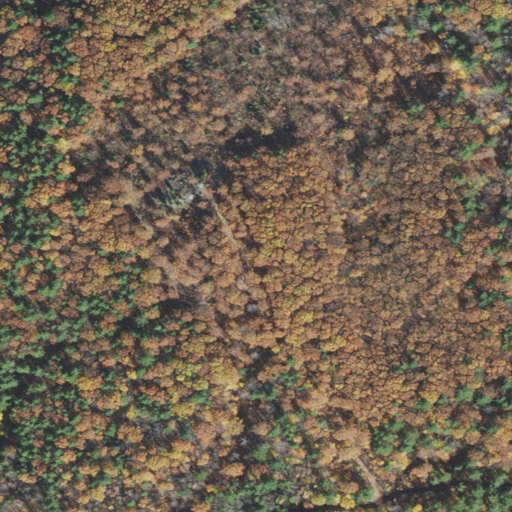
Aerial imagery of mountain in New Hampshire named Waldron Hill containing mixed forest, deciduous forest, and evergreen forest